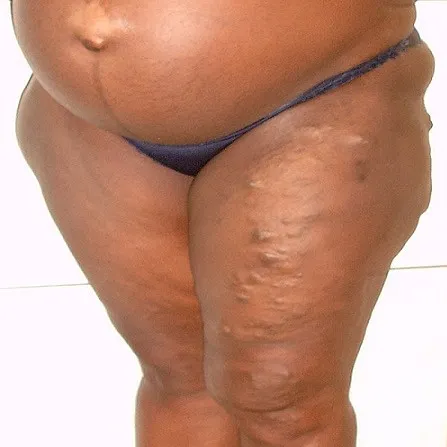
View of venous varicosities and prominent hypertrophy on the left thighs during pregnancy.
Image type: medical_photograph (other_medical_photograph)